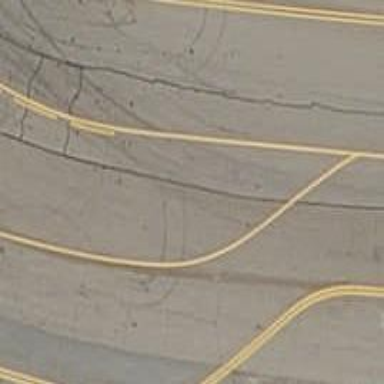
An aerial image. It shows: Image of taxiway at airport.